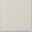
Piece: xx